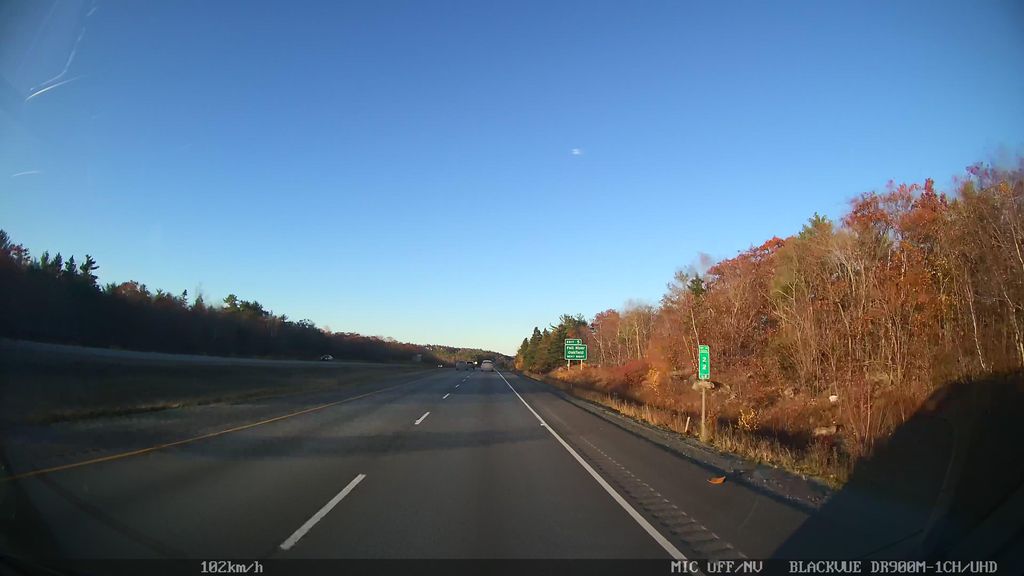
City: halifax